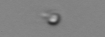
Label: nanoplankton_mix